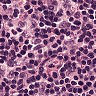
Metastatic tissue present: no